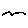
Label: bird